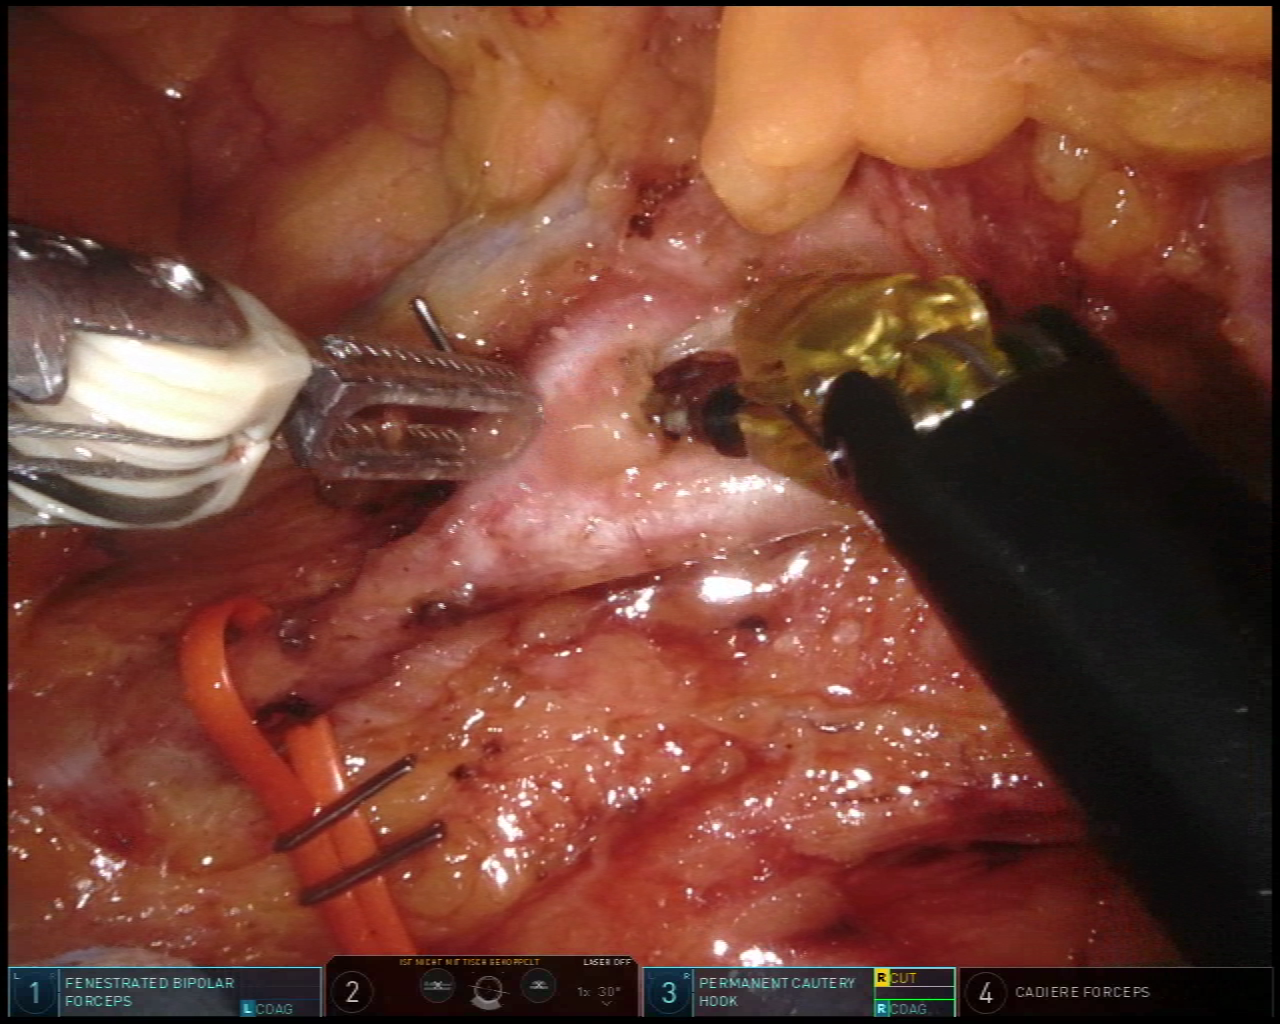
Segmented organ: intestinal_veins
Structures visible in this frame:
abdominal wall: no
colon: no
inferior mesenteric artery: yes
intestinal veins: yes
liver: no
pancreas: no
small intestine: no
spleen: no
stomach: no
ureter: no
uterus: no
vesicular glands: no